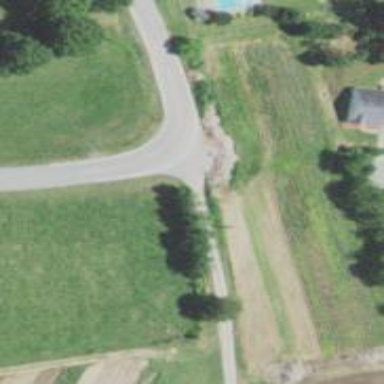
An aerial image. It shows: Residential road.